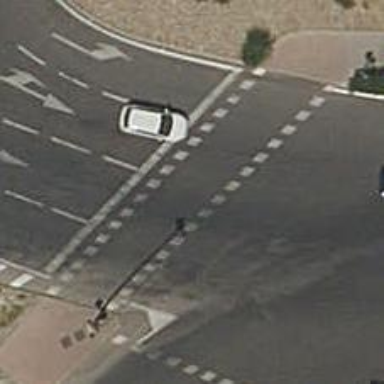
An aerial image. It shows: Road with traffic signals. The crossing is controlled by traffic signals.